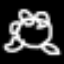
Label: frog